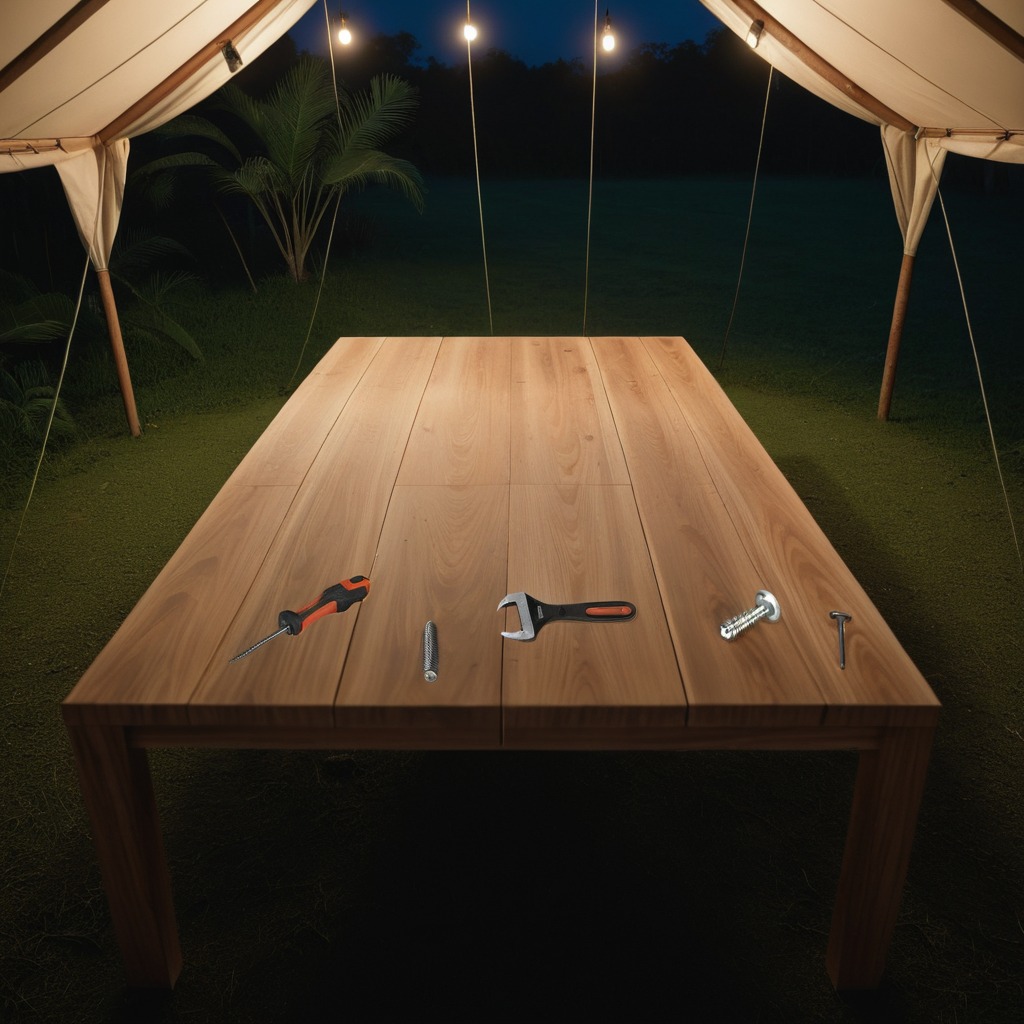
A metal machine screw, an iron nail, a coiled metal spring, a screwdriver, and a wrench are lying on the wooden table inside a jungle field workshop tent at night.